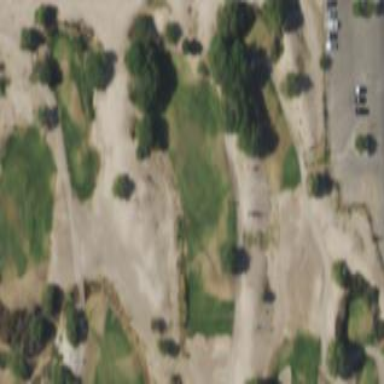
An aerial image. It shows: Rough area on grassy golf course.